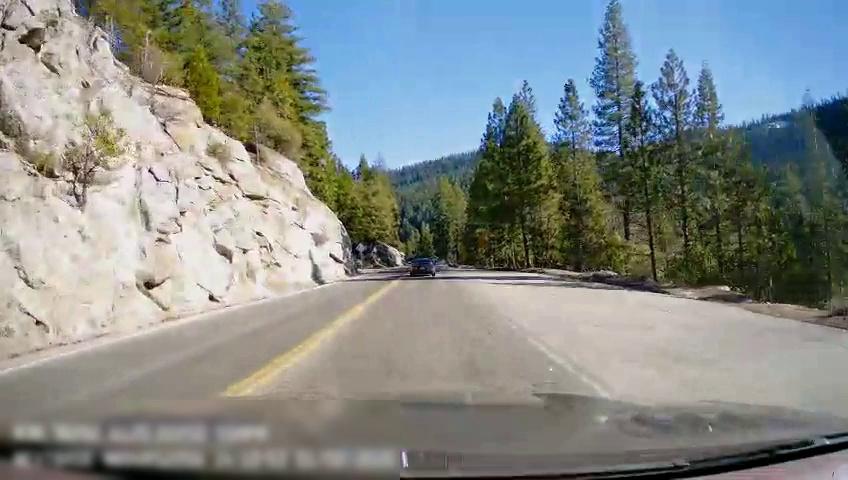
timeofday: Day
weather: Sunny
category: Drivable Space
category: Vehicles | Car
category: Lanes | Opposite Lane
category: Lanes | Current Lane
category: Lanes | Opposite Lane
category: Lanes | Current Lane